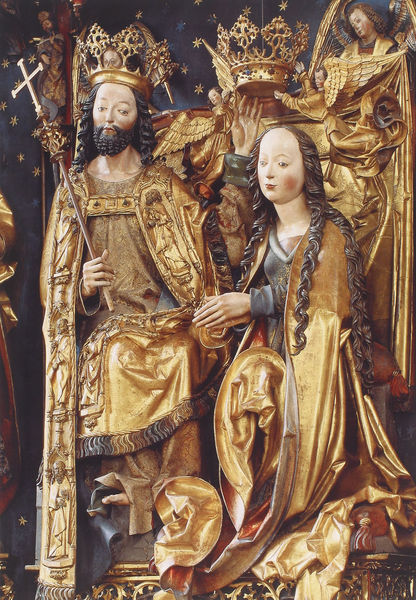
Titel: Schwabach bei Nürnberg, Stadtkirche St. Johannes der Täufer und St. Martin. Hochaltar
Standort: Schwabach, Stadtpfarrkirche St. Johannes der Täufer und St. Martin (EU - D - Mittelfranken)
Schlagwörter: blau, gott, umhang, ausschnitt, braun, haar, holz, schwarz, rot, bart, bibel, falten, lang, hände, gold, haare, mantel, krone, locken, engel, skulptur, statue, könig, detail, faltenwurf, stola, vergoldet, kreuz, sterne, altar, schnitzerei, gotisch, jesus, krönung, putten, maria, christentum, schnitzwerk, josef, zepter, kruez, marienkrönung, skultur, gewandt